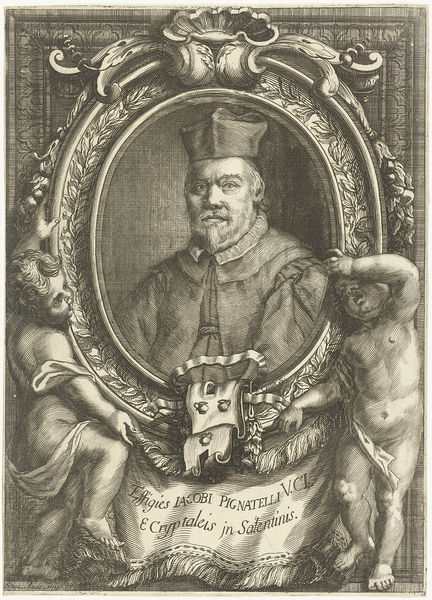
Titel: Portret van Jacob Pignatelli
Künstler: Johannes Collin
Standort: Amsterdam
Institution: Rijksmuseum
Schlagwörter: mann, weiß, grau, schwarz, blick, bart, mütze, kragen, rahmen, engel, schrift, papst, druck, stich, priester, latein, jacobi